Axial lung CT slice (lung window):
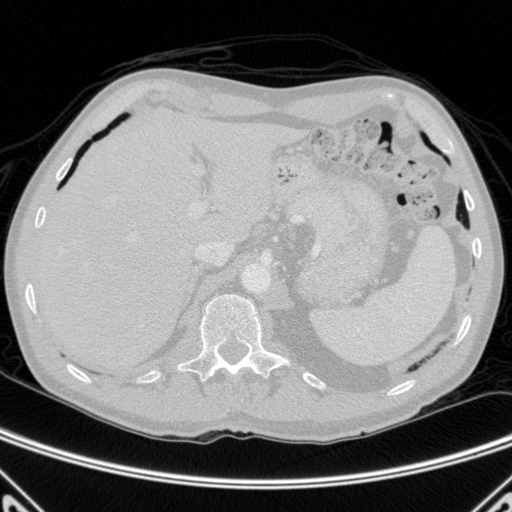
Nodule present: no